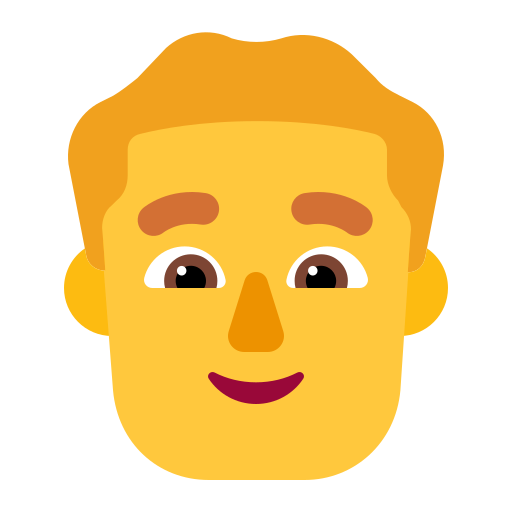
man flat default